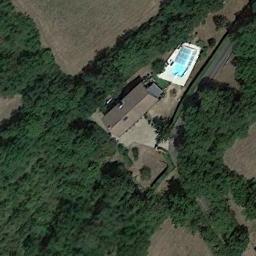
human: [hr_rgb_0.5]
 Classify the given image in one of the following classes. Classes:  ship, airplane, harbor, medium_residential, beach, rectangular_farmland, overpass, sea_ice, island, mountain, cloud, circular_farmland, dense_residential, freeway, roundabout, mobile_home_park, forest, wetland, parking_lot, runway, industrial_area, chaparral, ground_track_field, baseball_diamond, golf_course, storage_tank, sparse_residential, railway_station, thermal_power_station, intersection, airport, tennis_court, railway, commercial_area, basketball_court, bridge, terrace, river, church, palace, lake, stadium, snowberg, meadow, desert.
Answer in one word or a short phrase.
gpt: sparse_residential